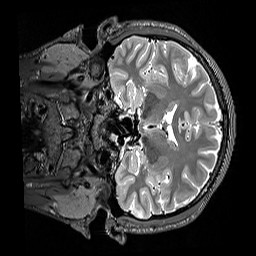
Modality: T2w
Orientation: coronal
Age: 33
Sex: male
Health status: healthy
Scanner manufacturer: siemens
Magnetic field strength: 3 T
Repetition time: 3.2 s
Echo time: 0.568 s